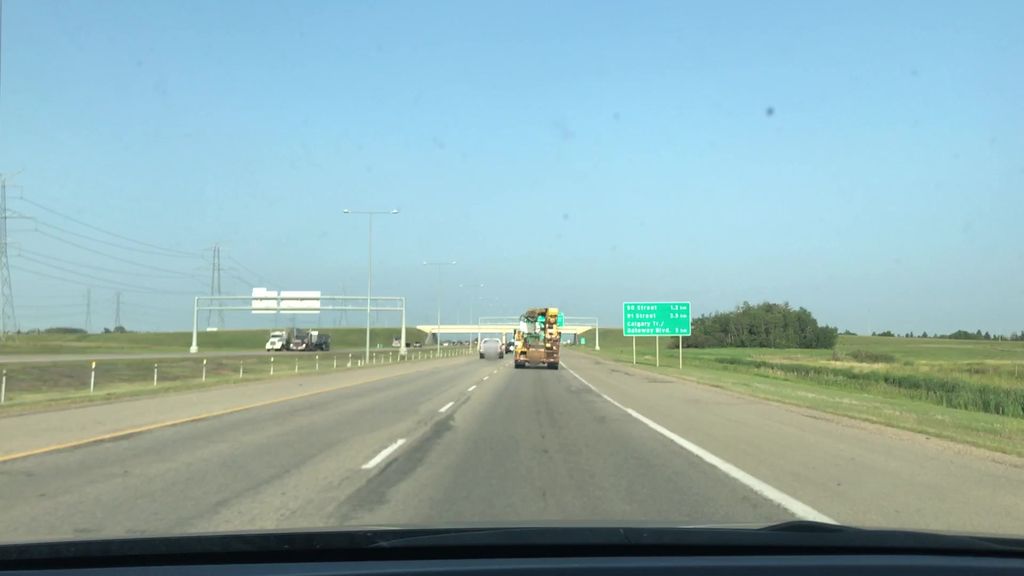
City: edmonton